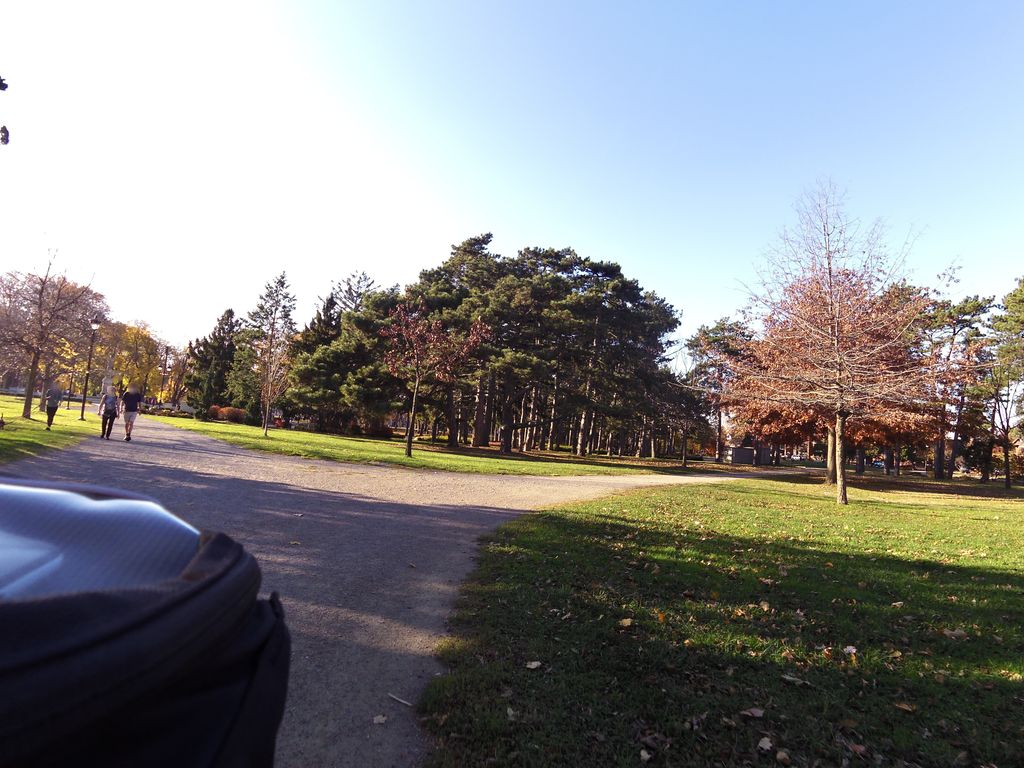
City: hamilton